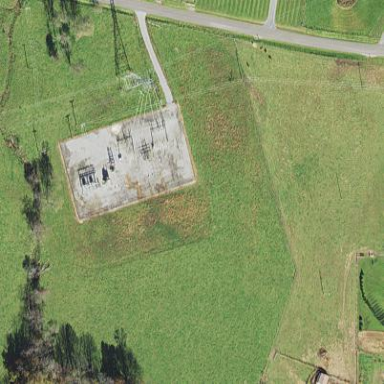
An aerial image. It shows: There is distribution substation enclosed by fence.